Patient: sex M, age 81
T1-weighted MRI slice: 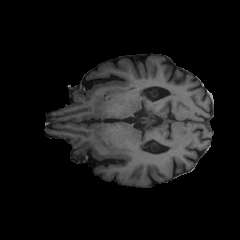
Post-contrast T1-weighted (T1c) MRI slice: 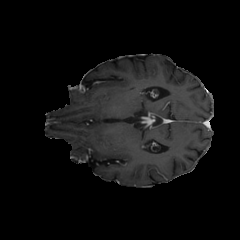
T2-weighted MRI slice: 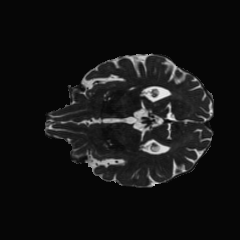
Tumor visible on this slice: no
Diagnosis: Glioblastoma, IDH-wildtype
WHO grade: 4